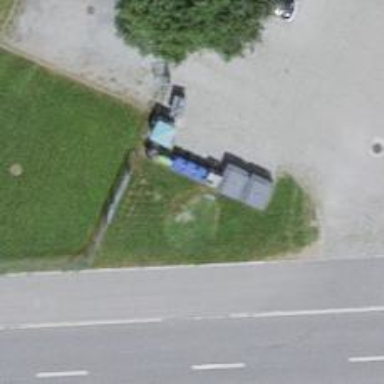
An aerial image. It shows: Recycling container at amenity designated for recycling.